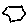
Label: hexagon